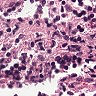
Metastatic tissue present: no